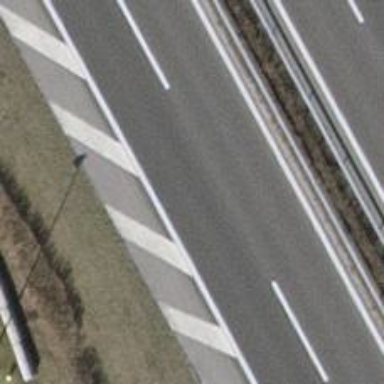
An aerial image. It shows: View of motorway.